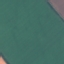
Land use / land cover: AnnualCrop